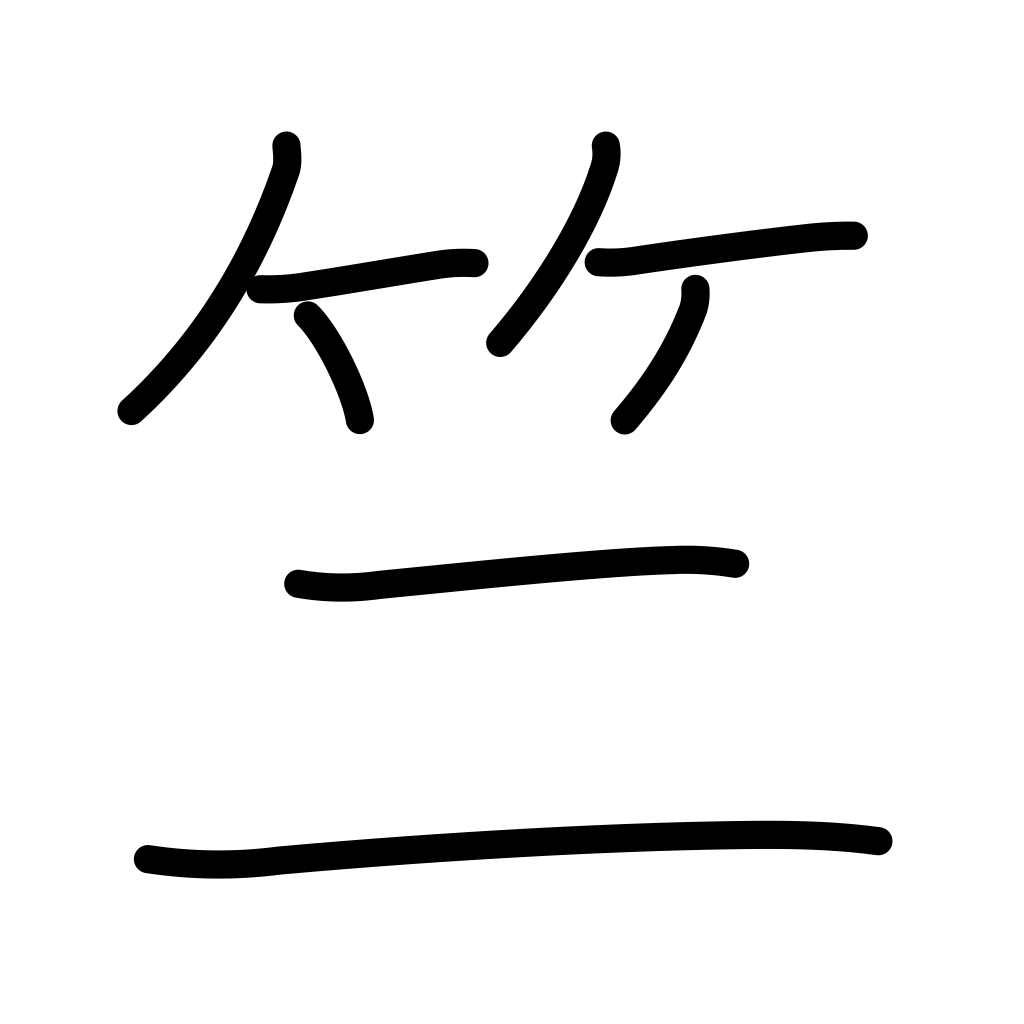
Meaning: bamboo